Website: walmart
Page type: newsletter-management
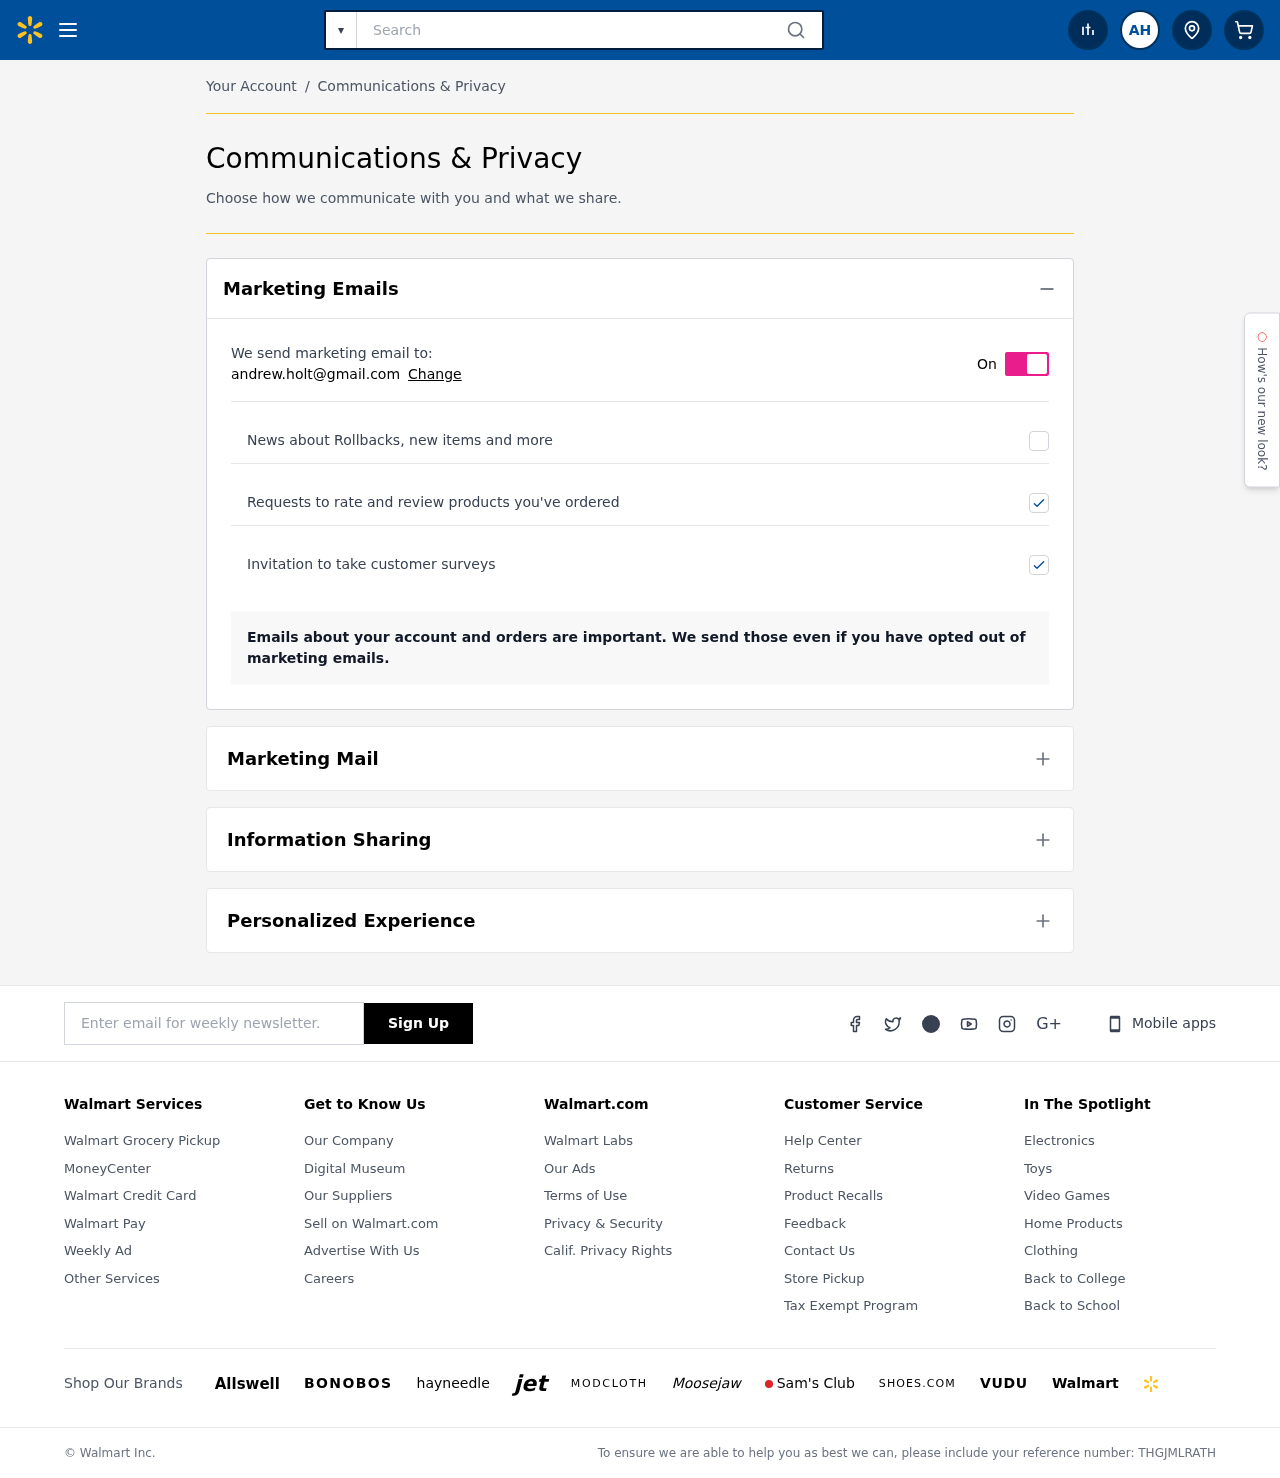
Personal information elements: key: PII_EMAIL
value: andrew.holt@gmail.com
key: PII_INITIALS
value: AH
Search elements: key: HEADER_SEARCH
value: Search